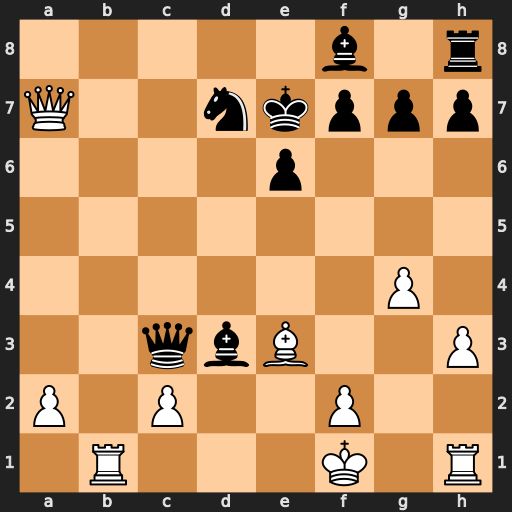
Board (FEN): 5b1r/Q2nkppp/4p3/8/6P1/2qbB2P/P1P2P2/1R3K1R
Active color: w
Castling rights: -
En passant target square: -
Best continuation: cxd3 Qxd3+ Kg2